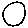
Label: circle